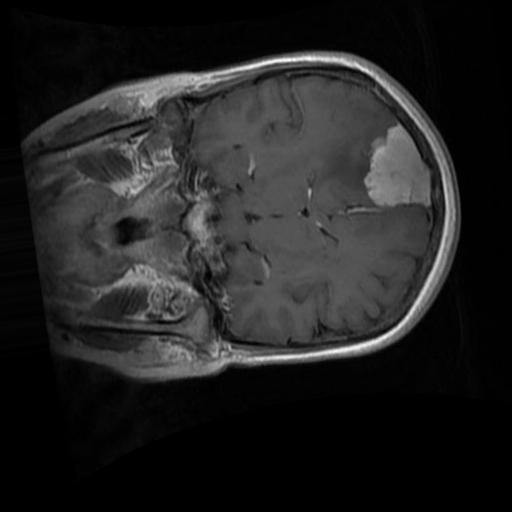
Label: brain_menin